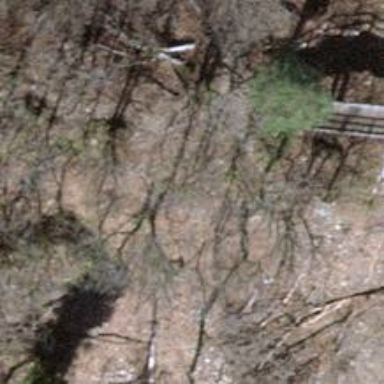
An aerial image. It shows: Natural cliff.